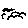
Label: bird